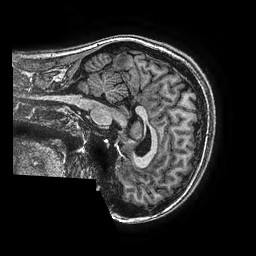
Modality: T1w
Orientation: sagittal
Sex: female
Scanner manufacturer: ge
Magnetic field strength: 3 T
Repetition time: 0.00766 s
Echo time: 0.003476 s